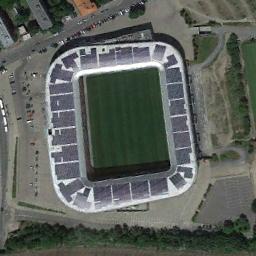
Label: stadium